Field crop: maize
Growth stage: 1
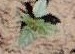
Species: datura